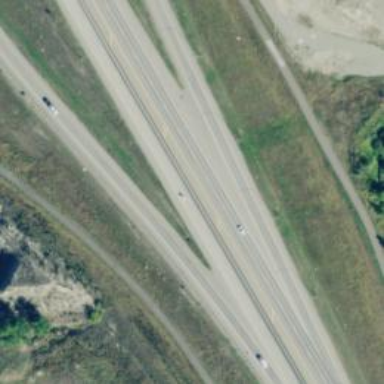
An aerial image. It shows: Trunk link highway.